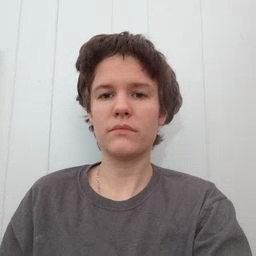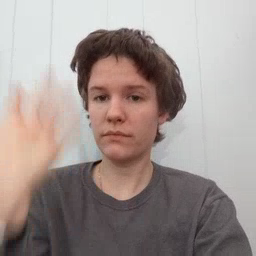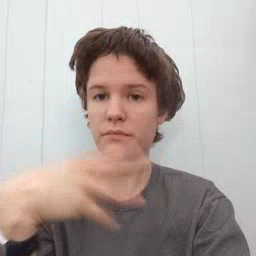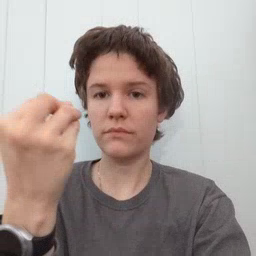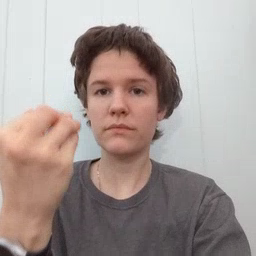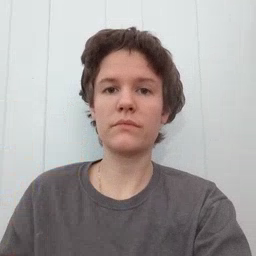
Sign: pretty